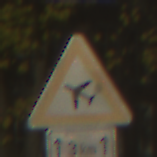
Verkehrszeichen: FlugbetriebRechts
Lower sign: LaengeEinerStrecke2
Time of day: SunriseSunset
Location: Outdoor (Urban)
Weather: PartlyCloudy
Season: Autumn
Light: Natural